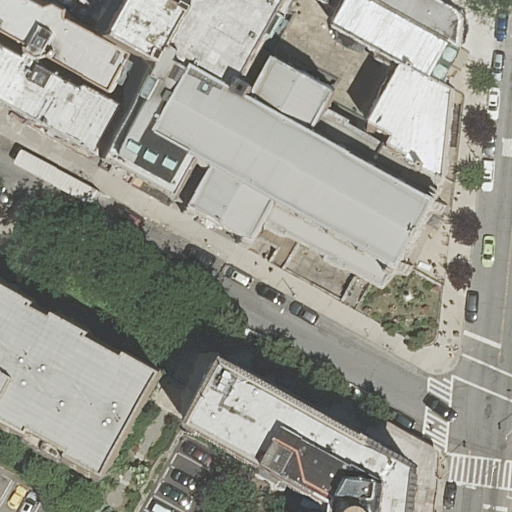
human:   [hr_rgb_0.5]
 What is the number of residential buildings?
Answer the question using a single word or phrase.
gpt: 7

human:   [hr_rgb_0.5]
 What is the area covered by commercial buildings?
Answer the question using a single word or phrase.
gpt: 0m2

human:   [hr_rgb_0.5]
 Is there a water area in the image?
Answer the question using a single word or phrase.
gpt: no

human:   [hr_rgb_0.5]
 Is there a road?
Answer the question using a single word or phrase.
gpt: yes

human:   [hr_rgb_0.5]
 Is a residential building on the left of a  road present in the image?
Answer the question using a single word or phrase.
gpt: yes

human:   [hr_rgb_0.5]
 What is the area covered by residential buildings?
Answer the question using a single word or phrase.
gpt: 1989m2

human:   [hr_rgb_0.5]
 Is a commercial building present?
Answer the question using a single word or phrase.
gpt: no

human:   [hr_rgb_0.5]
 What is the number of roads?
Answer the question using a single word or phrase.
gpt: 2

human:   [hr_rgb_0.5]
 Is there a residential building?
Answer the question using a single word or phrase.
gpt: yes

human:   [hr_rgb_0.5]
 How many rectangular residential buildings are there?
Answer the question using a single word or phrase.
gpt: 3

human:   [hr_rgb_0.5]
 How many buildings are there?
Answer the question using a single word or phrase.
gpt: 8

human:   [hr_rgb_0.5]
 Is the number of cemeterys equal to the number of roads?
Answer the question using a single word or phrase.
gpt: no

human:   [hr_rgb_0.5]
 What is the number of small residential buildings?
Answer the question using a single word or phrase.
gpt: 3

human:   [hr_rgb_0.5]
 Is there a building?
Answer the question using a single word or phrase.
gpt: yes

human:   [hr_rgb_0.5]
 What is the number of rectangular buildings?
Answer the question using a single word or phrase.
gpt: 4

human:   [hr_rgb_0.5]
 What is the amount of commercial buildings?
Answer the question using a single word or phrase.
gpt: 0

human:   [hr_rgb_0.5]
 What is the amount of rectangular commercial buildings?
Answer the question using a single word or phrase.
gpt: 0

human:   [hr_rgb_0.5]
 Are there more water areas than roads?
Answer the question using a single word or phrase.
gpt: no

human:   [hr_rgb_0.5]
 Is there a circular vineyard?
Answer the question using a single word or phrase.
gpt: no

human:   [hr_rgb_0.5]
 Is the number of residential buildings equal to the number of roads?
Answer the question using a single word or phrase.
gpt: no

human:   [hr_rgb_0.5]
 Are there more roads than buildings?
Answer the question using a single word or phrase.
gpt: no

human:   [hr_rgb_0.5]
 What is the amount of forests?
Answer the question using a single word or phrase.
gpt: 0

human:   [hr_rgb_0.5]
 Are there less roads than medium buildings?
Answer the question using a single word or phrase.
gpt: yes

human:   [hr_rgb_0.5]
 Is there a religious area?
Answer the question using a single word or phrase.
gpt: no

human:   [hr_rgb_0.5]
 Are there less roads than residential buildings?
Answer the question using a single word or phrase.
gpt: yes

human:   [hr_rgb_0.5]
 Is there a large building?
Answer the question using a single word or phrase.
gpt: yes

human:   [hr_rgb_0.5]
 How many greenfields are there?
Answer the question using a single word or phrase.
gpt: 0

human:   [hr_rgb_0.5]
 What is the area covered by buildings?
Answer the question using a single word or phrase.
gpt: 2202m2

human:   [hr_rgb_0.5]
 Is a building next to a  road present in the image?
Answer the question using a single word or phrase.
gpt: yes

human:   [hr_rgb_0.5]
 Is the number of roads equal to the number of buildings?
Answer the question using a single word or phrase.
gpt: no

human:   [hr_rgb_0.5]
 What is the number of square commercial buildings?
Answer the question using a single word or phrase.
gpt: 0

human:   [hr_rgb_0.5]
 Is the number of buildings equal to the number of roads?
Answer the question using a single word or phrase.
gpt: no

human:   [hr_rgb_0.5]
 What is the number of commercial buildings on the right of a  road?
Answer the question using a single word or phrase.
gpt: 0

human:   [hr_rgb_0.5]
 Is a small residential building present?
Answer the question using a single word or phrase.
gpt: yes

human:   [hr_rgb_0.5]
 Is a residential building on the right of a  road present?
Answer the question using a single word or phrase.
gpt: yes

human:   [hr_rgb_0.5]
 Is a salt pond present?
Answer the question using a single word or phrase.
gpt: no

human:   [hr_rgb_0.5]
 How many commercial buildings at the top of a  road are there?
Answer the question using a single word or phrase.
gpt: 0

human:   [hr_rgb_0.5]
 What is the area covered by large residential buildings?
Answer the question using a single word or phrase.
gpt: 1278m2

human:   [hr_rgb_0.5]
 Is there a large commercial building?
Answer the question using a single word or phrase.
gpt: no

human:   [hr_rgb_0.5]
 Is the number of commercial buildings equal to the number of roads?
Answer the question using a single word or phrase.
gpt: no

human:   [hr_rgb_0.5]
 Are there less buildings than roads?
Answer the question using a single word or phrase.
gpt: no

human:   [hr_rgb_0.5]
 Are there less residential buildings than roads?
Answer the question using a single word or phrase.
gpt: no

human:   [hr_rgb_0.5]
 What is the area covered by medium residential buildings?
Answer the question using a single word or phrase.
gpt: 613m2

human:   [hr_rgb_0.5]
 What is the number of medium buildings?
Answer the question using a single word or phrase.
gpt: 3

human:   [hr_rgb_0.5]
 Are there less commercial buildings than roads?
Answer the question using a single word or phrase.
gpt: yes

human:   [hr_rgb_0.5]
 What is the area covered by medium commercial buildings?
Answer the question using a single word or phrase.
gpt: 0m2

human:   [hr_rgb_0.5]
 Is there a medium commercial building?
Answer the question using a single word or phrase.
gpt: no

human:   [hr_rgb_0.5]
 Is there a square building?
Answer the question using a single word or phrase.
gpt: no

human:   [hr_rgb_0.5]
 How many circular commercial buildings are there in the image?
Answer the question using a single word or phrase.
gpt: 0

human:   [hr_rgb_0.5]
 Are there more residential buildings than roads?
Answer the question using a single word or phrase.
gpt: yes

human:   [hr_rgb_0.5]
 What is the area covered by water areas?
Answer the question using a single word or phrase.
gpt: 0m2

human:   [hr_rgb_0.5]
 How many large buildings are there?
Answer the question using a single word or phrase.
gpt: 2

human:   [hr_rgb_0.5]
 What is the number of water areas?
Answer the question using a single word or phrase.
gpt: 0

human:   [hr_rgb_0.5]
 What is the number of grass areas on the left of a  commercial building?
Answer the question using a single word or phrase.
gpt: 0

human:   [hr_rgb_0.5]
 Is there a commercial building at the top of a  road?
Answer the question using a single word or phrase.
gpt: no

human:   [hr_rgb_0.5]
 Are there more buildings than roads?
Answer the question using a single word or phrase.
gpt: yes

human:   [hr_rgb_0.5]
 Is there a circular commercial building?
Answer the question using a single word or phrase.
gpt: no

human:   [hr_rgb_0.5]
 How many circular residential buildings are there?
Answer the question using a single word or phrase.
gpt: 0

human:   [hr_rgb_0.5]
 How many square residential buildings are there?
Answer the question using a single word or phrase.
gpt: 0

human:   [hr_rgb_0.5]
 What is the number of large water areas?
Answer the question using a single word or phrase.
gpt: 0

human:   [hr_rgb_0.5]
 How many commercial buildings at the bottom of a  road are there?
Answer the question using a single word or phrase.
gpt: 0

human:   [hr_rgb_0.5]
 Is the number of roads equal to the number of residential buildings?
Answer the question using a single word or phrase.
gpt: no

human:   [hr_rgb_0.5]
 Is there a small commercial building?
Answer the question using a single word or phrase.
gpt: no

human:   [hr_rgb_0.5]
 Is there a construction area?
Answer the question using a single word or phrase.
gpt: no